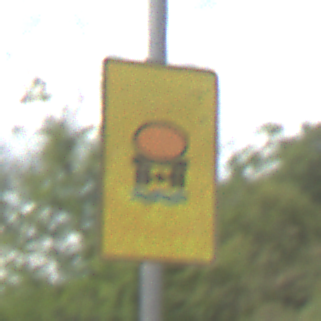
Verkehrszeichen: FahrzeugeMitWassergefaehrdenderLadungOhnePfeilsymbol
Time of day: Midday
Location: Outdoor (Nature)
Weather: PartlyCloudy
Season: NotSpecified
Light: Natural